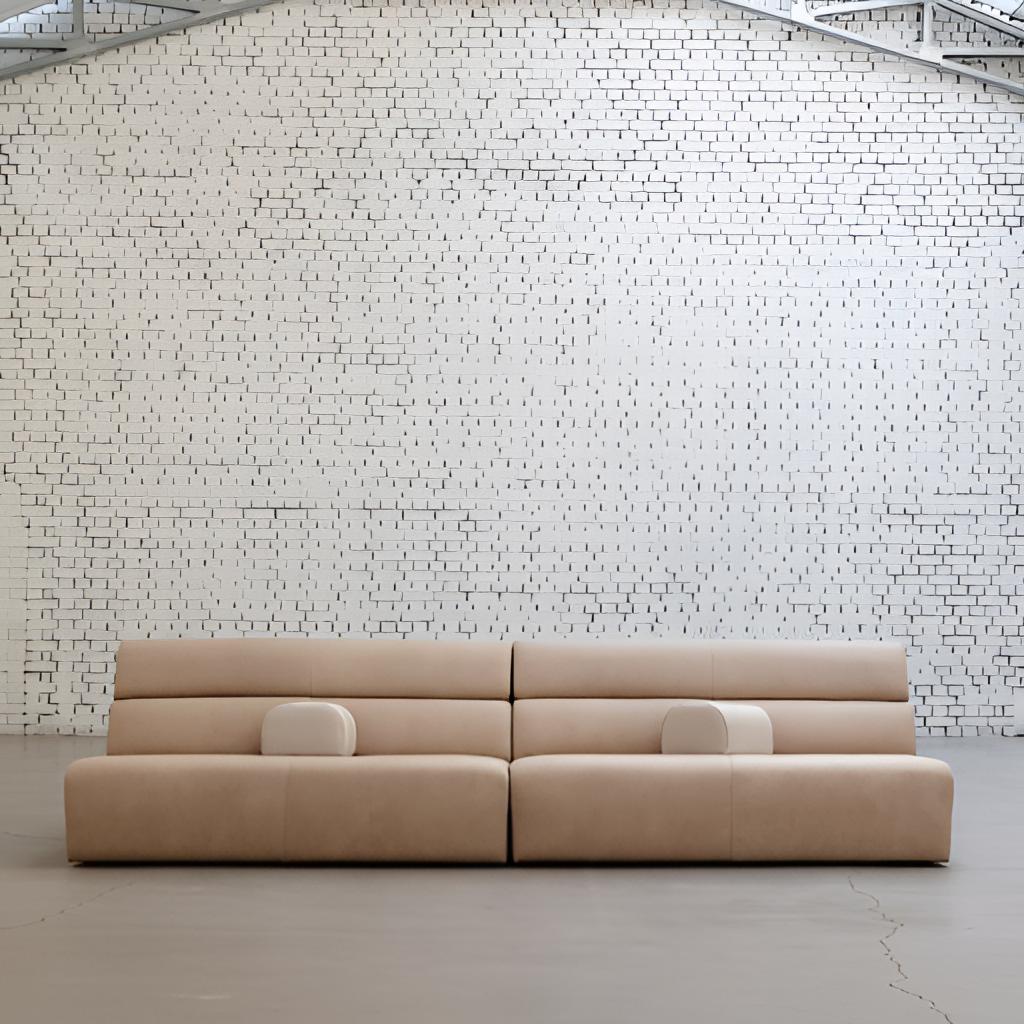
beige fabric sofa, living room, concrete flooring, with polished pattern, brick wallpaper, with exposed pattern, minimalist